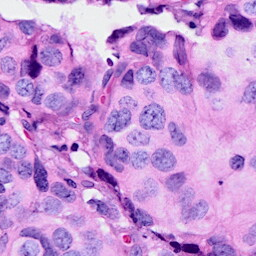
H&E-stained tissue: Breast